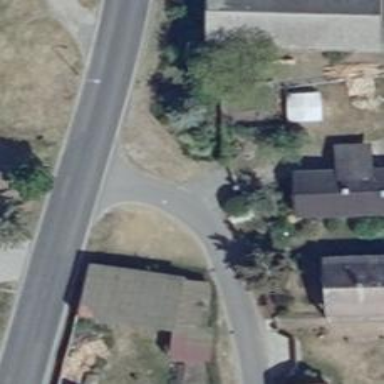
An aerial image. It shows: Smoothly paved residential road.